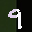
Label: 9